Chest X-ray. View position: AP
Patient age: 16
Patient sex: M
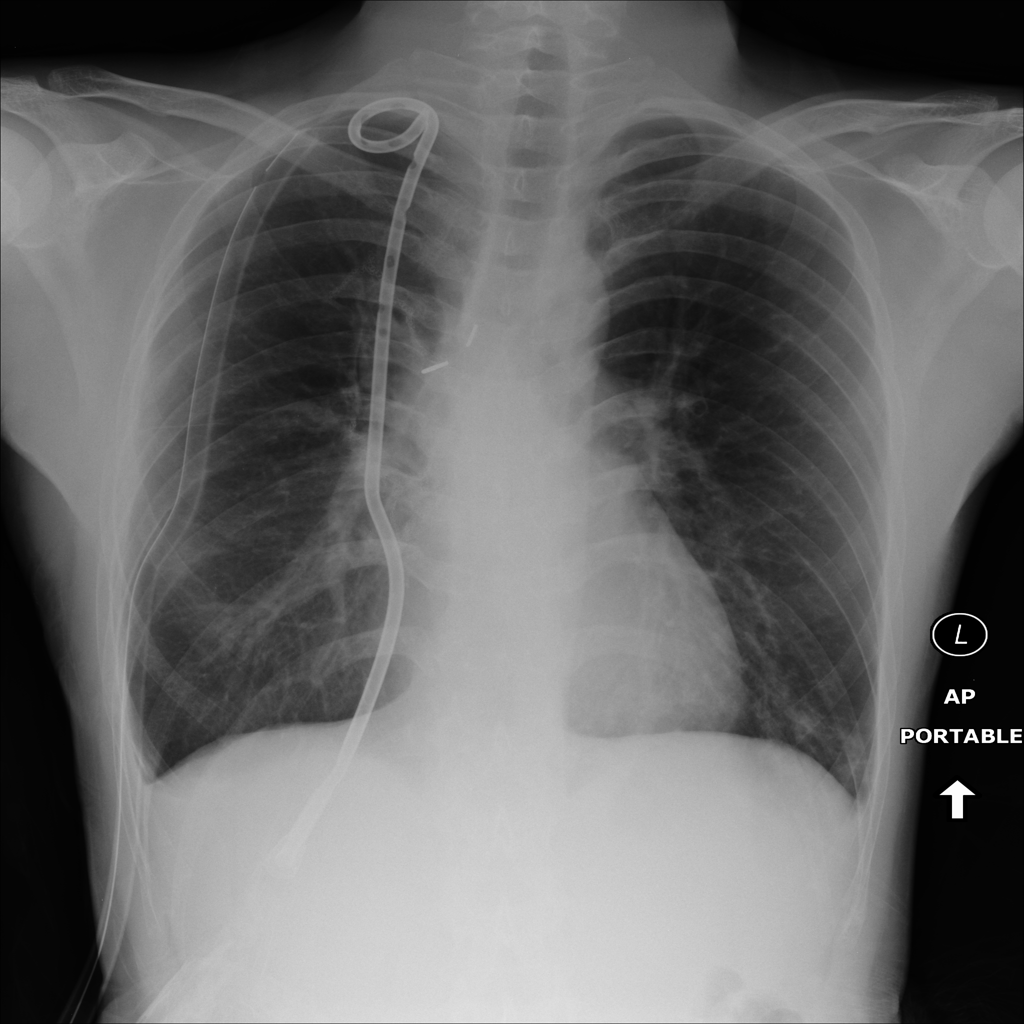
Finding: Pneumothorax